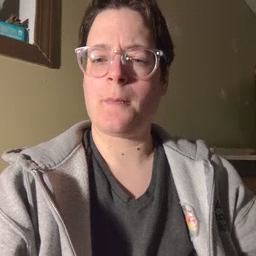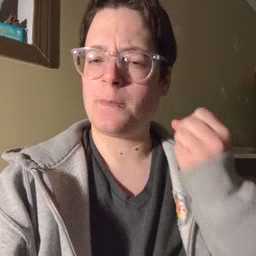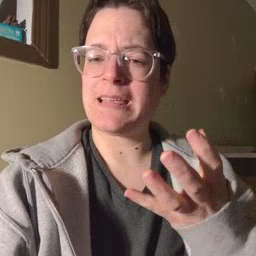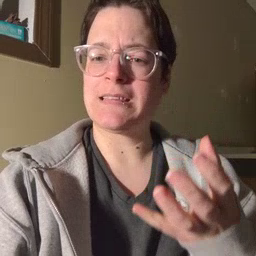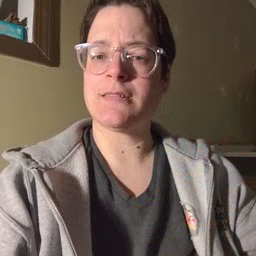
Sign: many